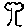
Label: tree